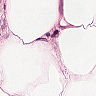
Metastatic tissue present: no